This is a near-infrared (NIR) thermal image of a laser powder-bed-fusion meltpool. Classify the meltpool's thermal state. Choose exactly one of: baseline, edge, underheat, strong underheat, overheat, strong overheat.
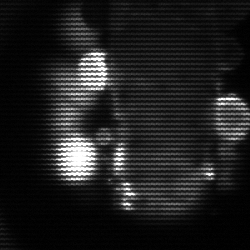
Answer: strong underheat